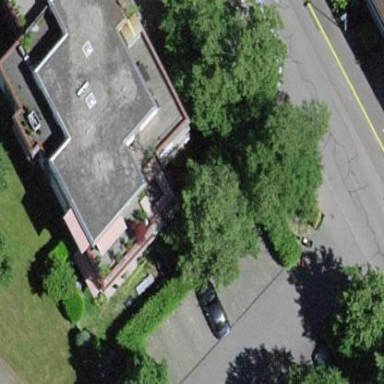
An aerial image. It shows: Flat-roofed residential building.